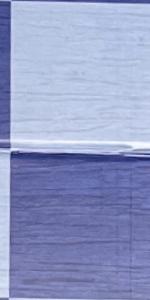
Label: Empty